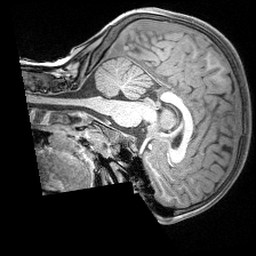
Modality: T1w
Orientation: sagittal
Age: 9
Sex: male
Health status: ill
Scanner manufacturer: siemens
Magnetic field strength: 3 T
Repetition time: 1.6 s
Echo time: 0.00179 s